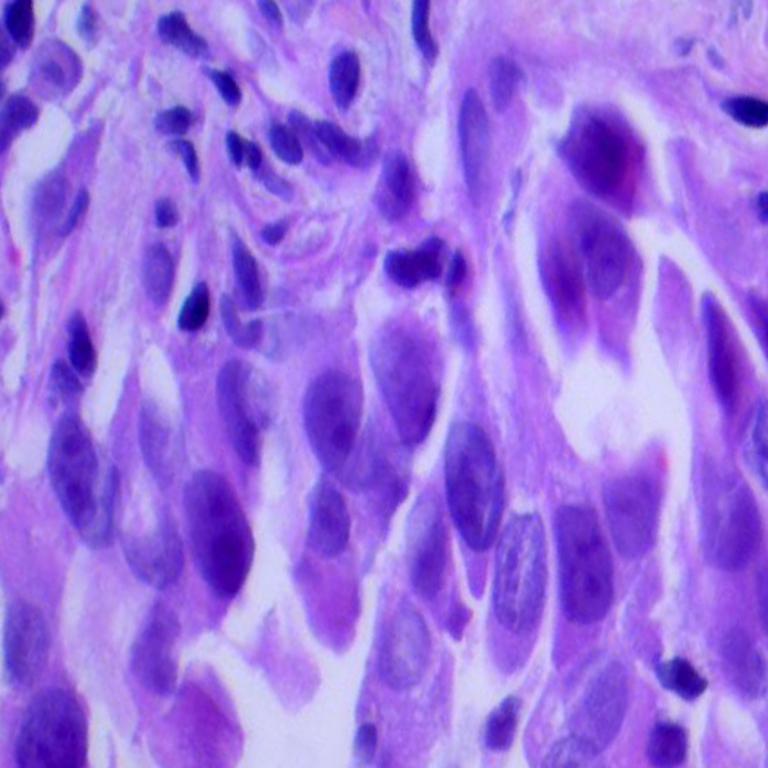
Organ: lung
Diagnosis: adenocarcinomas